Interaction volume radius: 10 \u00c5
Interaction volume height: 15 \u00c5
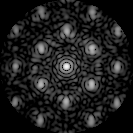
Disorder parameter: 0.4148